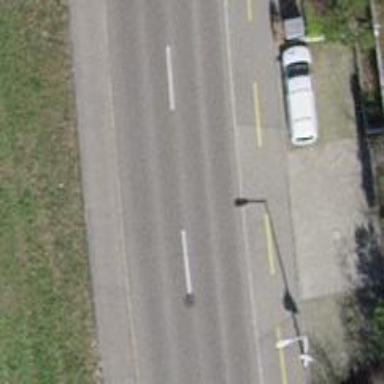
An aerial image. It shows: Secondary road with asphalt surface. There is cycle track on the right side.